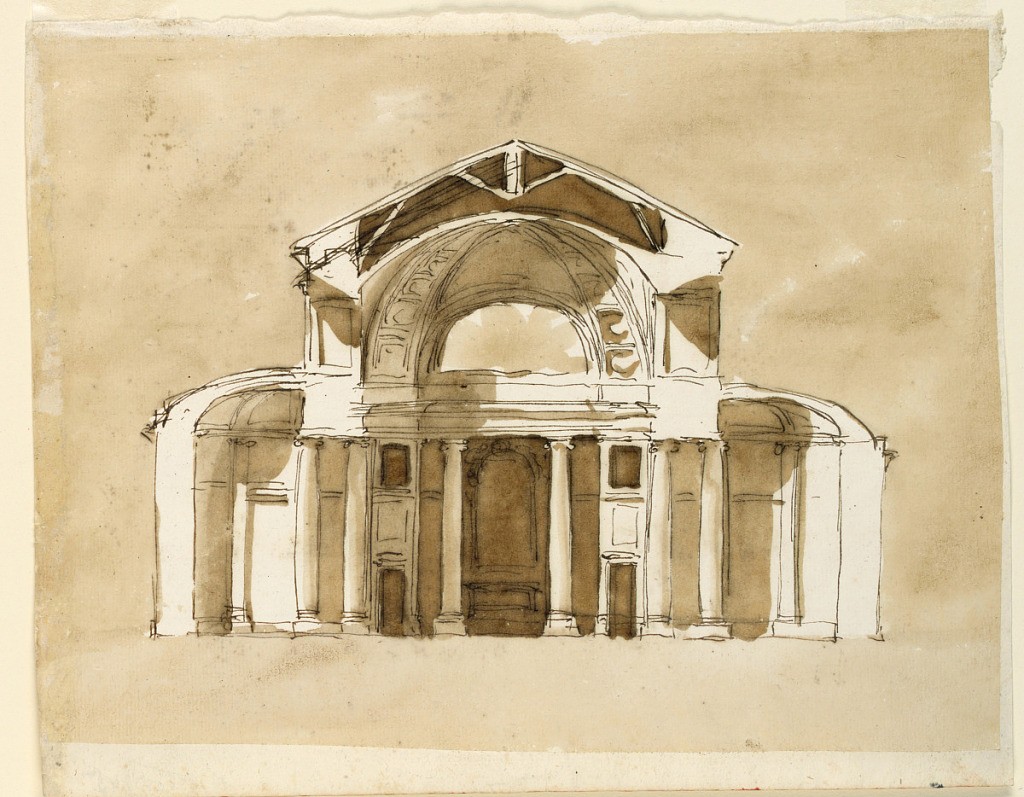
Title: Elevation of a Church for Monte Vergine
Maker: Giuseppe Barberi, Italian, 1746–1809
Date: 1784
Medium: Pen and brown ink, brush and brown wash, red ink on lined off-white laid paper
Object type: Drawing
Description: Cross scheme with apsides. Doric order. Altar in the rear. Two columns at the frontside of the apsis. Dome, under saddle roof.